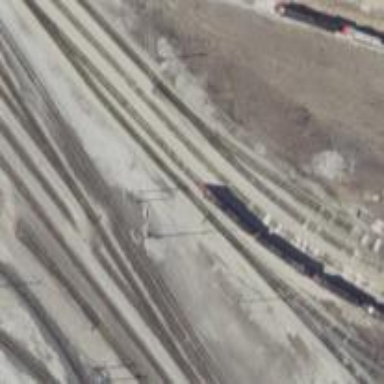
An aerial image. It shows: Abandoned railway yard is depicted.